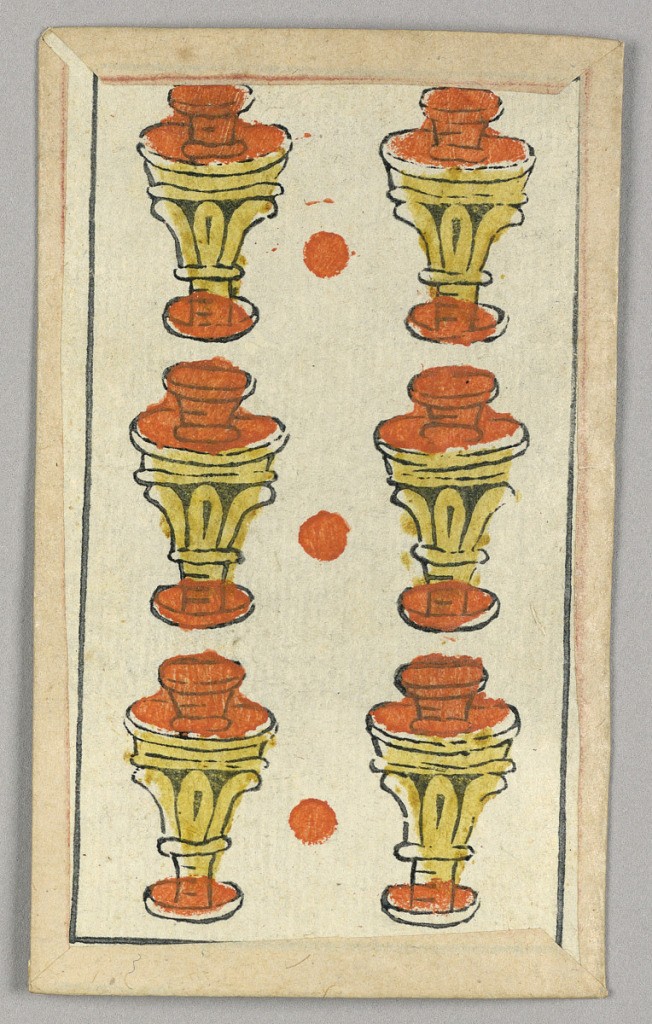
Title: Minchiate (Tarot) Playing Card
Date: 17th century
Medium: Stencil-colored woodblock print
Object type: Playing card
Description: Part of a set of Italian Minchiate playing cards.